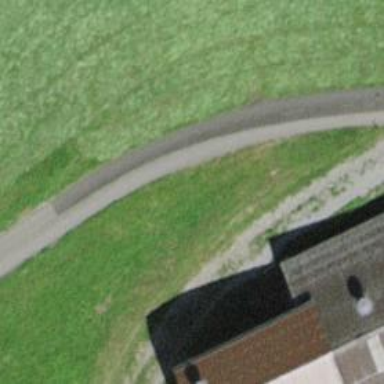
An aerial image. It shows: Track with grade 1 quality.